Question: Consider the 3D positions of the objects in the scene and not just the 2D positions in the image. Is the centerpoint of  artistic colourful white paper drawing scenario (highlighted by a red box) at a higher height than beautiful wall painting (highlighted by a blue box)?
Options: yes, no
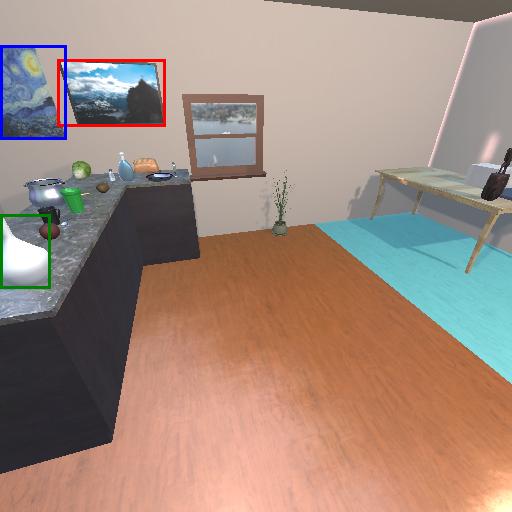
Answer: yes